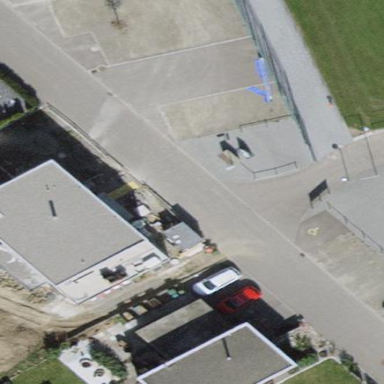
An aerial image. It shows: Detached building with flat roof.